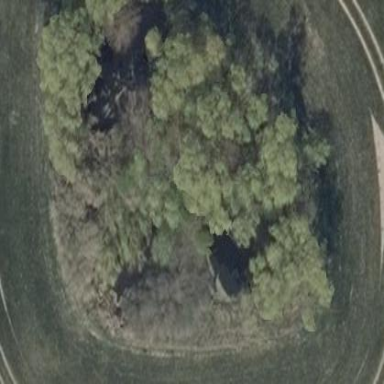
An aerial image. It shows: Beautiful woodland area.